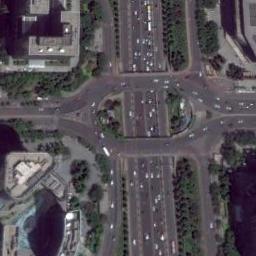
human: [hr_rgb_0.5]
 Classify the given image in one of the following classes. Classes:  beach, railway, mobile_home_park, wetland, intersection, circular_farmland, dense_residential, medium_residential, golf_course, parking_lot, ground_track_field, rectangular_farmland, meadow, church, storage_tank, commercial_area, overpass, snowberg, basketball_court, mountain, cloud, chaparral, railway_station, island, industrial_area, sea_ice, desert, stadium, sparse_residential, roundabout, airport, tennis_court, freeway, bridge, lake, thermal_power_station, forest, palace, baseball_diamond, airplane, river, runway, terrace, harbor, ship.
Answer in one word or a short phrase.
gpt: roundabout